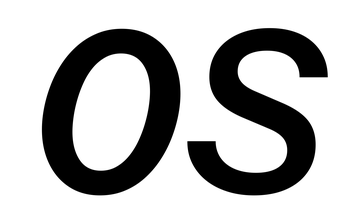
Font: InstrumentSans-Italic_SemiBold_Italic